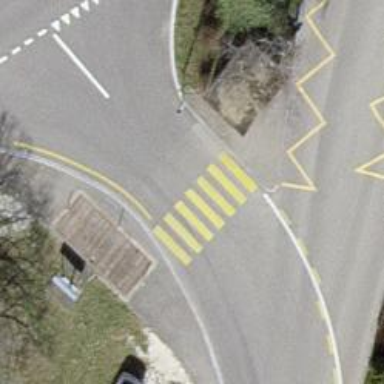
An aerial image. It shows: Marked crossing on footway. The crossing has visible markings.